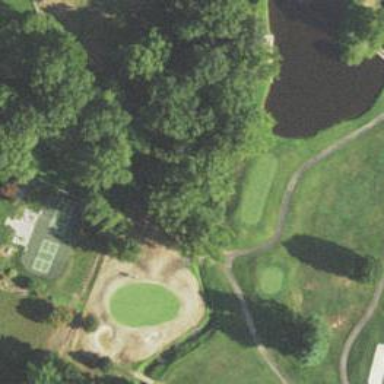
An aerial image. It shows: Service road with bridge used as golf cart path.